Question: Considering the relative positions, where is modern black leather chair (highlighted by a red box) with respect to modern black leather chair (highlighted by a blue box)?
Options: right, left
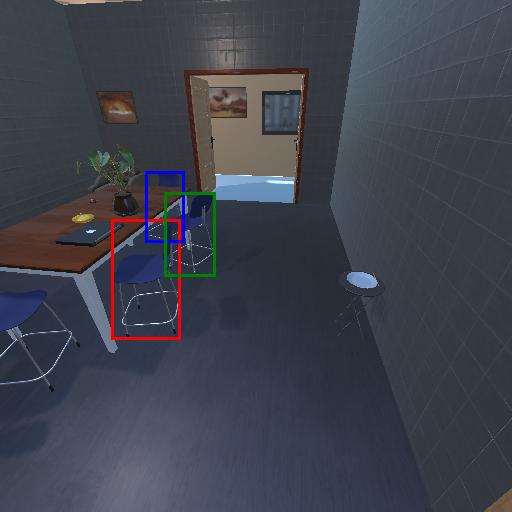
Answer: right